Interaction volume radius: 10 \u00c5
Interaction volume height: 25 \u00c5
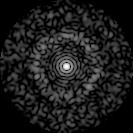
Disorder parameter: 0.8586